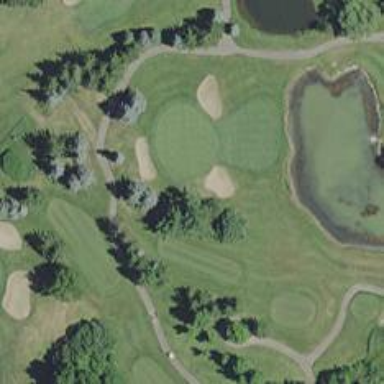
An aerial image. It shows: View of golf hole.